Question: I am looking for an algorithm to select a subset of nodes from a chain. For example, with a given node set with "N" nodes in a temporal chain, I would like to select "K" nodes based on the criteria such that K < N. For example, what if I have to select a set of days {D1, D2, DK} with "K=3" days out of the set {D1, D2, D3,...DN} "N=7" days in a week such that I maximize the following cost given by:

I need to select the best "K" items from the set {D1,....,DN}. One possibility is that I can enumerate all possible choices and choose the best combination:
'''
...
1 0 0 0 0 1 1
0 0 0 0 1 1 1
0 1 0 0 1 1 0
...
'''
Is there a well-known algorithm in Computer Science to solve this problem? If so, any pointer to appropriate resources/code might help.
PS: I am not sure whether this is the right forum, please comment below, I will repost it.
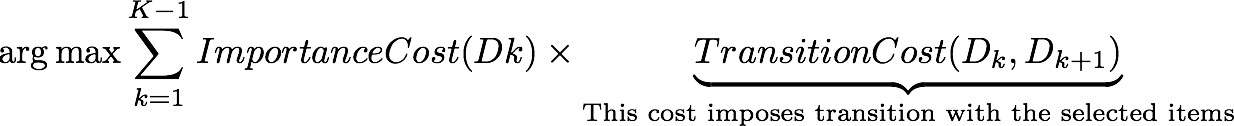
Answer: Since the objective is linear, this problem has optimal substructure and thus is amenable to dynamic programming. For each 'i' from 0 to K, for each 'j' from 0 to N, determine the best way to choose 'i' nodes from the first 'j'. There's only one way to choose 'i' = 0 nodes. The best way to choose 'i' nodes from the first 'j' > 0 is either the best way to choose 'i' from the first 'j' - 1, or item 'j' preceded by the best way to choose 'i' - 1 nodes from the first 'j' - 1. By avoiding recomputing the optima for subproblems, the running time is polynomial.